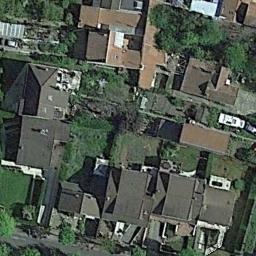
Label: dense_residential